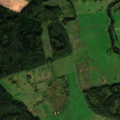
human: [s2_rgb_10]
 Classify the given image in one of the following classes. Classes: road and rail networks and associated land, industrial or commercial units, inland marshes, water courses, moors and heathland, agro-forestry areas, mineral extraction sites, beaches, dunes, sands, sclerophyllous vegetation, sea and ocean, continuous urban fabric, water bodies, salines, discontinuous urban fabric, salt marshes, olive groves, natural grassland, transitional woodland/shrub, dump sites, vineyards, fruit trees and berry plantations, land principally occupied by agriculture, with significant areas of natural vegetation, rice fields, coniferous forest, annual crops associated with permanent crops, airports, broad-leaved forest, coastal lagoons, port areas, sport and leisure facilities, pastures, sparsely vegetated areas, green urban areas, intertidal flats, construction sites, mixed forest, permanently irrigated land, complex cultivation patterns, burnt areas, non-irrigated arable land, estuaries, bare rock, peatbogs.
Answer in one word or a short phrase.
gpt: land principally occupied by agriculture, with significant areas of natural vegetation, mixed forest